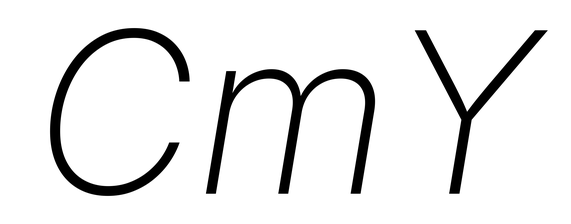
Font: Inter-Italic_ExtraLight_Italic